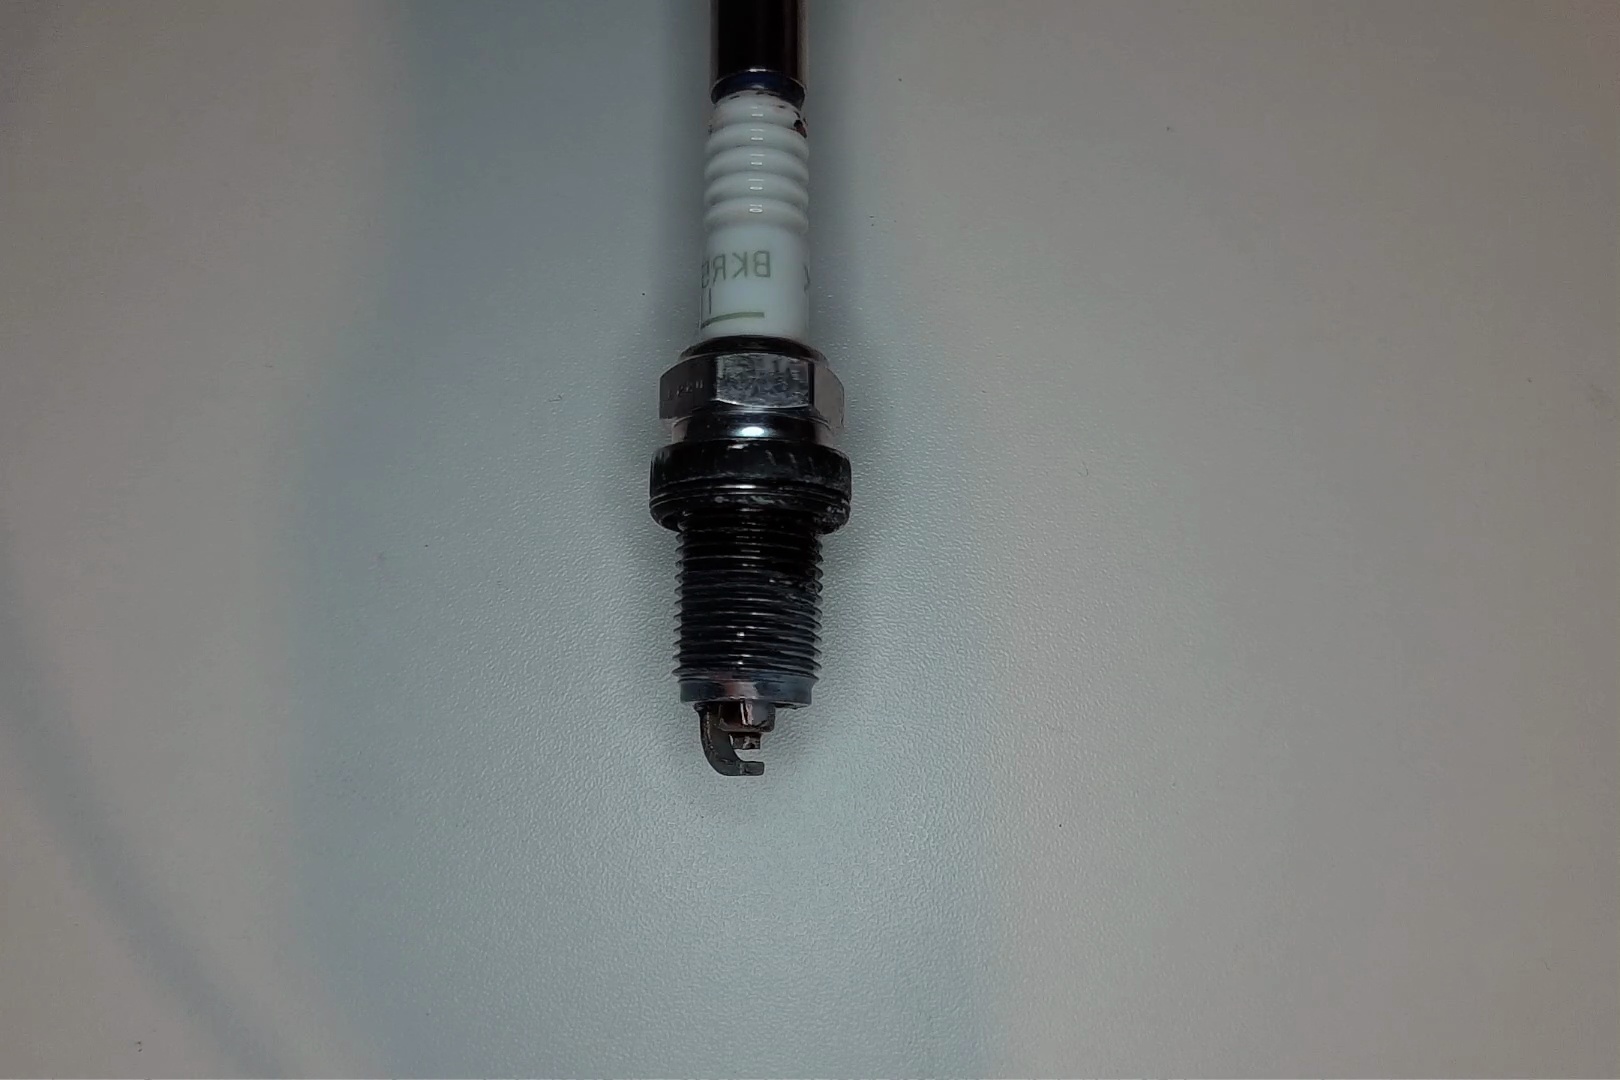
Label: anomaly